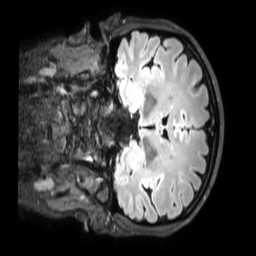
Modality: FLAIR
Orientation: coronal
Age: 35
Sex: female
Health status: healthy
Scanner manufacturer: philips
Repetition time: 4.8 s
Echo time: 0.2812 s